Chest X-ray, PA view. Patient: 40 years old, sex F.
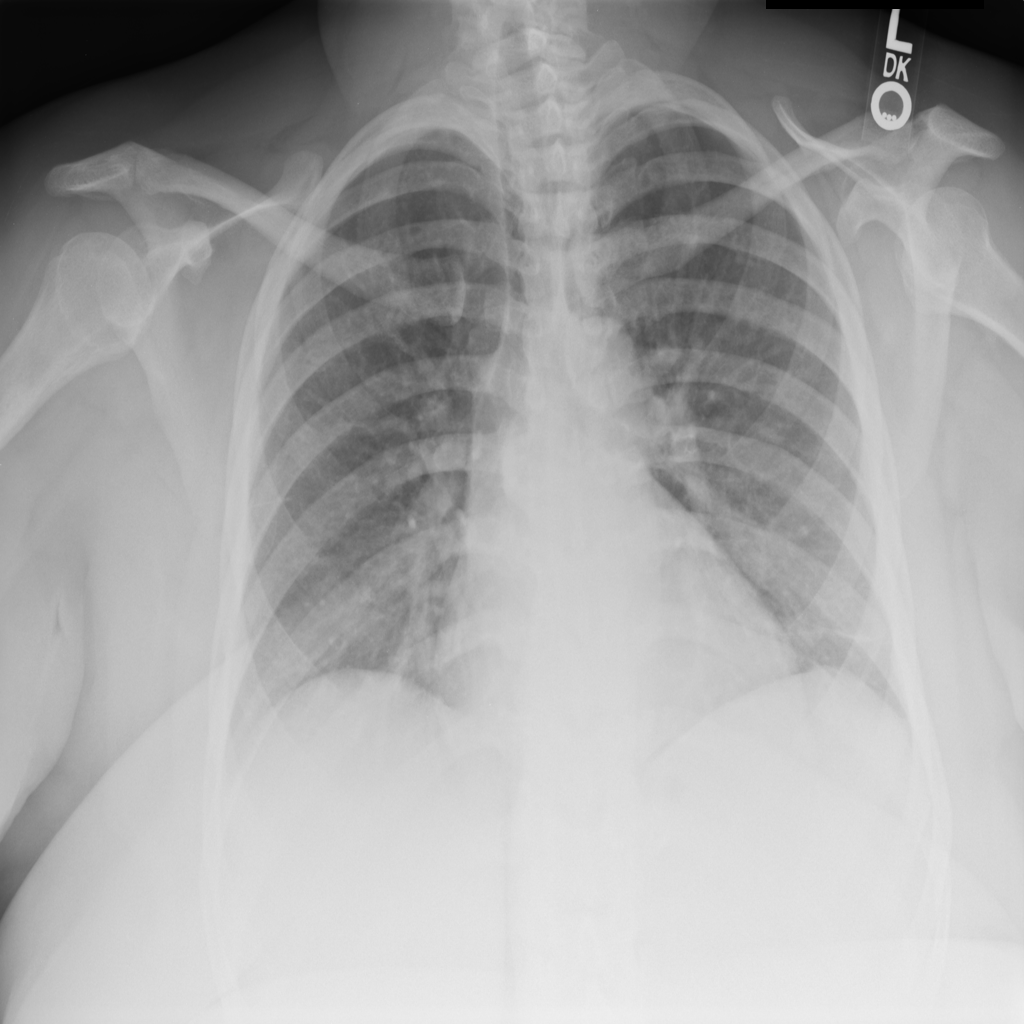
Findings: No Finding